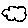
Label: cloud